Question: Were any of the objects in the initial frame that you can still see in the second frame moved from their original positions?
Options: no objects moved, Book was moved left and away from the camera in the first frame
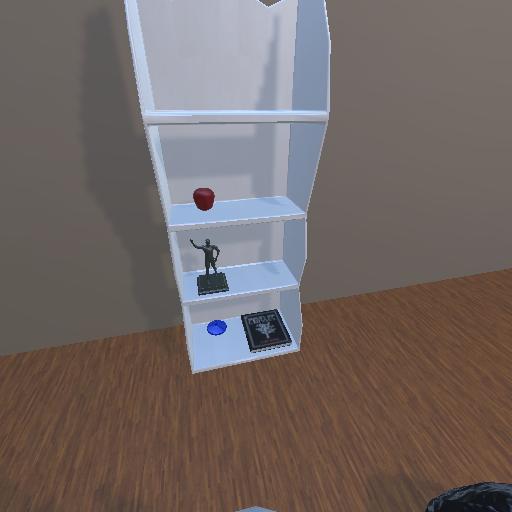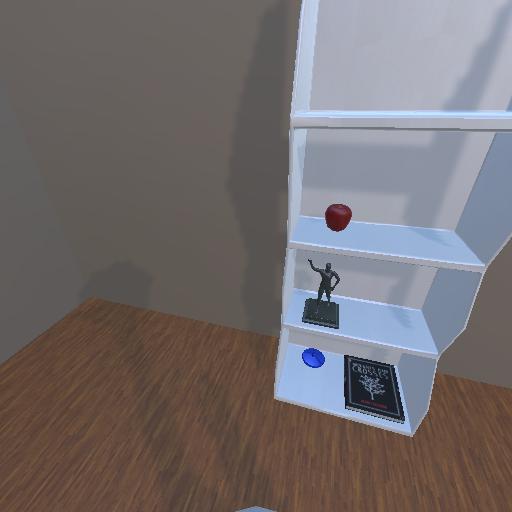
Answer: no objects moved